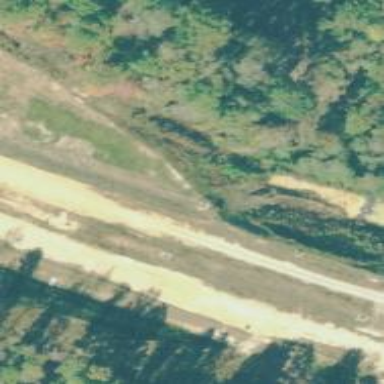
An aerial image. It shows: Asphalt trunk highway classified as expressway.